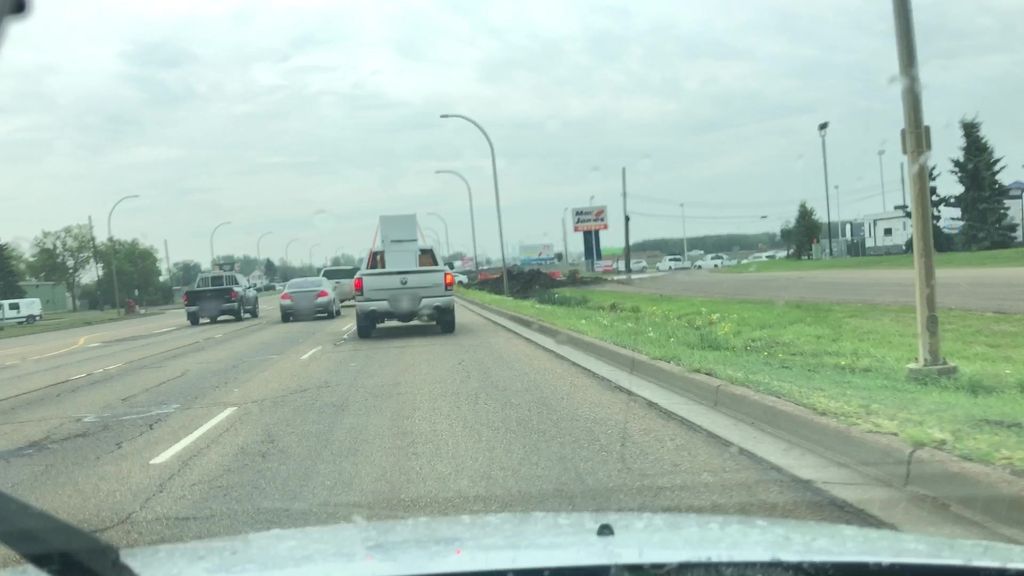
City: edmonton